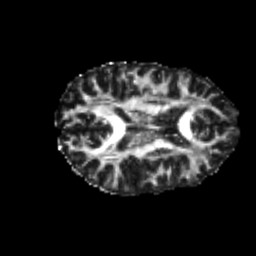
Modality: FA
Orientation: axial
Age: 23
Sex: female
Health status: healthy
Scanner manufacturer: philips
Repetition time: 7.388 s
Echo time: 0.08599 s